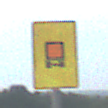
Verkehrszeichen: KennzeichnungspflichtigeFahrzeugeGefaehrlicheGueterOhnePfeilsymbol
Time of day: SunriseSunset
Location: Outdoor (Nature)
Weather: PartlyCloudy
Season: NotSpecified
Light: Natural